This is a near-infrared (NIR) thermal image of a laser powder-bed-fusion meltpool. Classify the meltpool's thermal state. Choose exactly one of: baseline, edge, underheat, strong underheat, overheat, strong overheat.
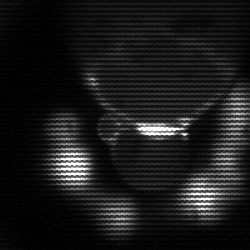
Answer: edge